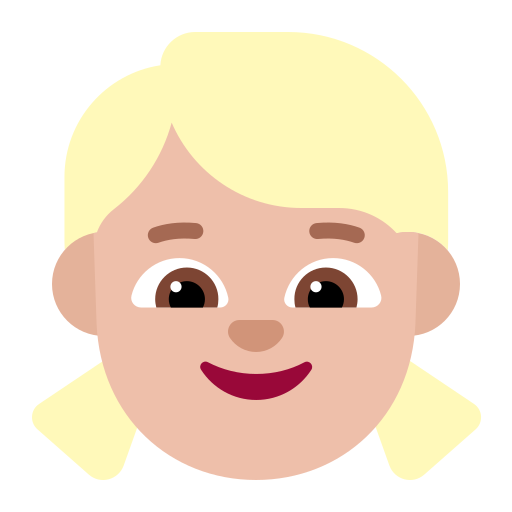
girl flat  light